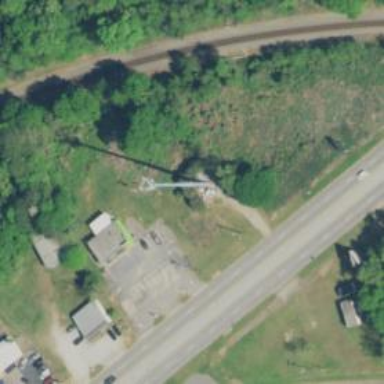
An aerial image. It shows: Man-made mast used for communication purposes.